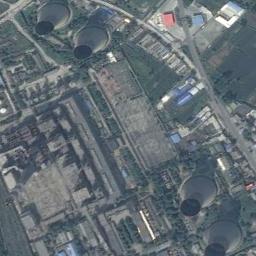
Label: thermal_power_station